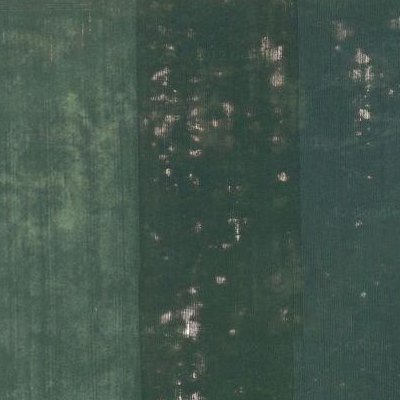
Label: Field